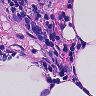
Metastatic tissue present: no